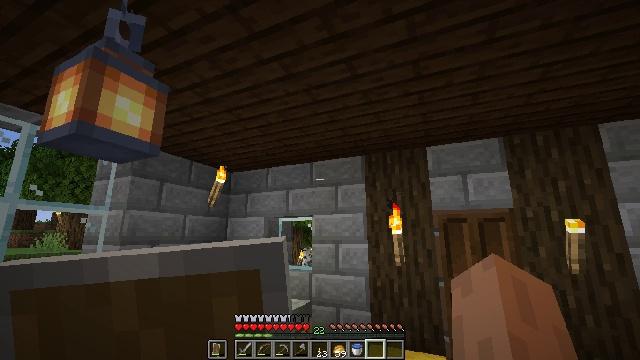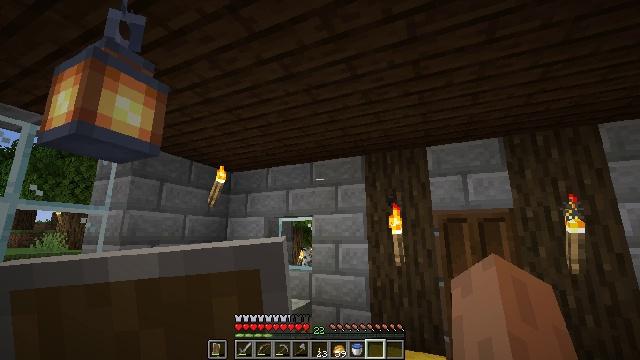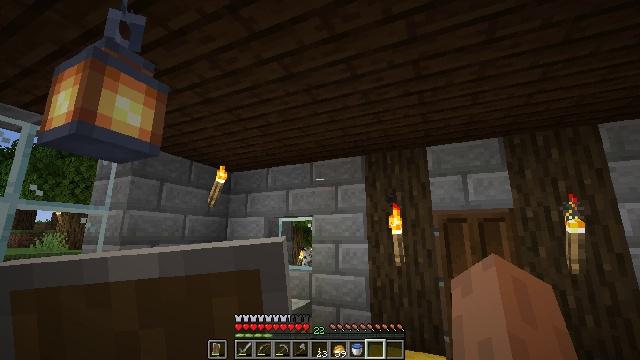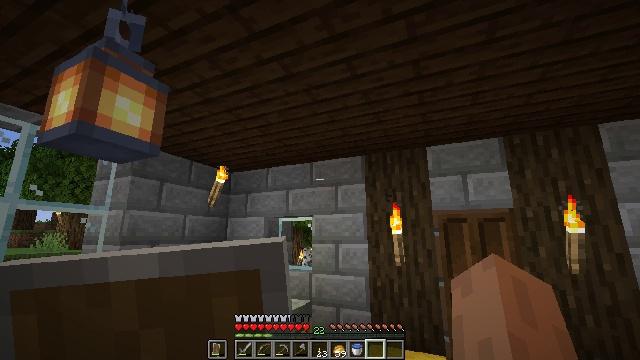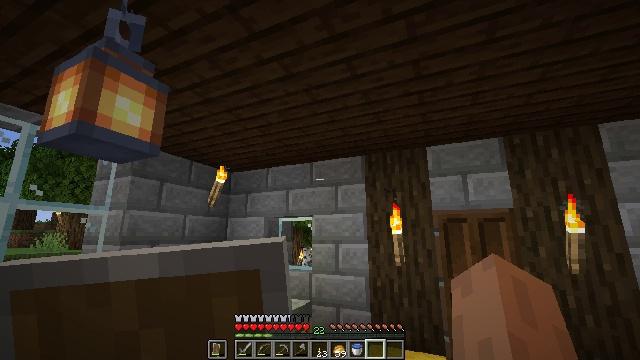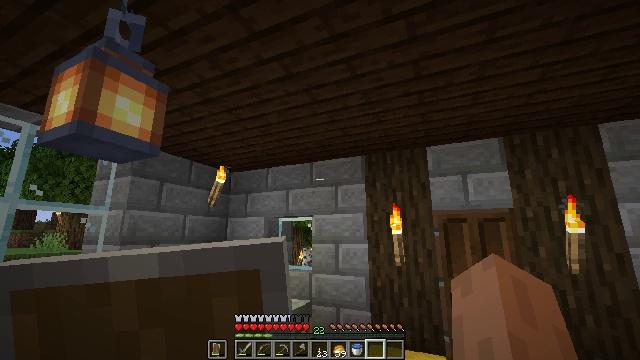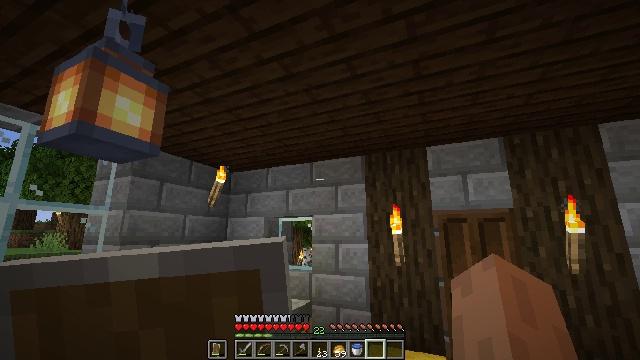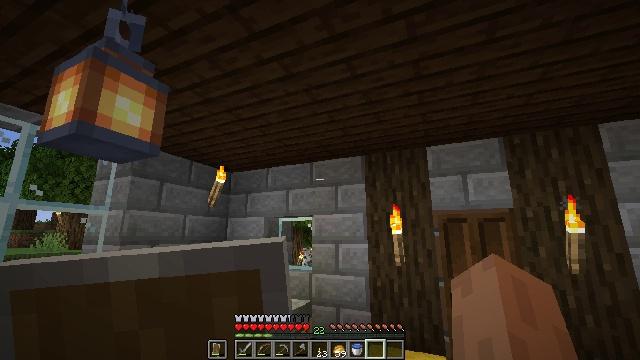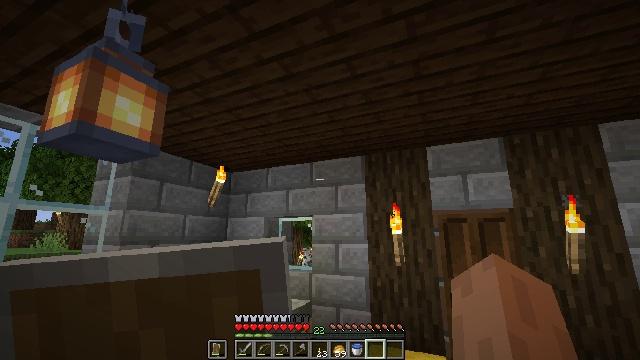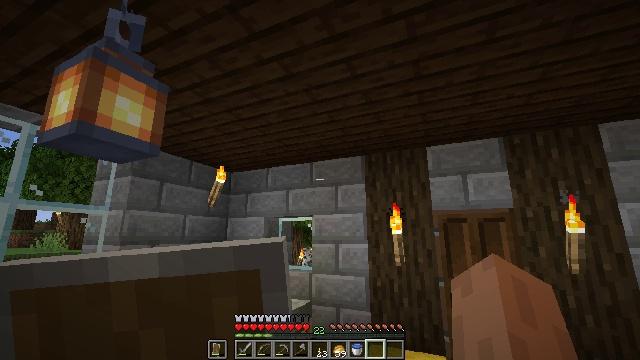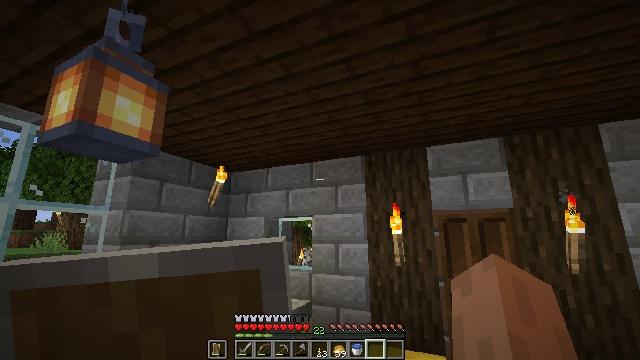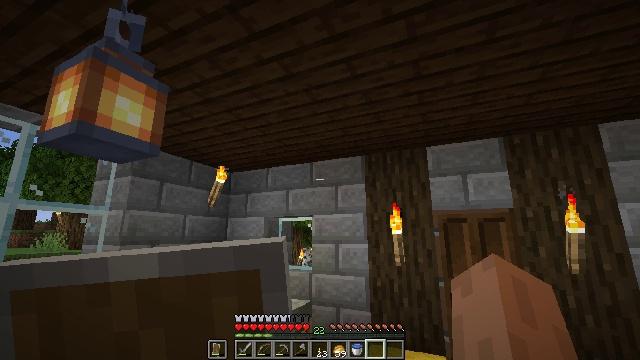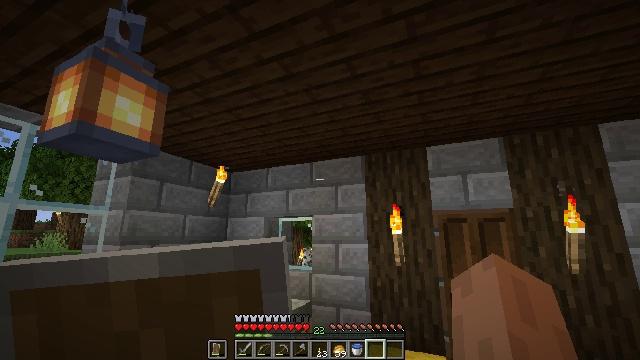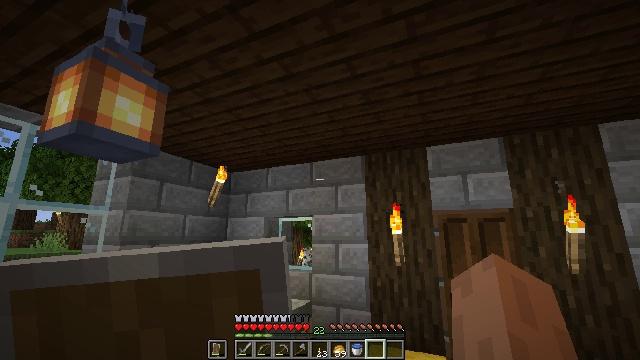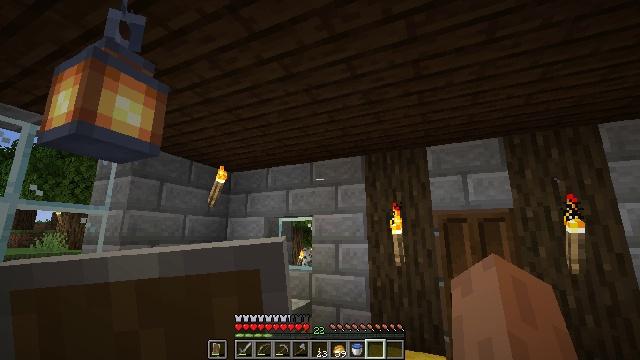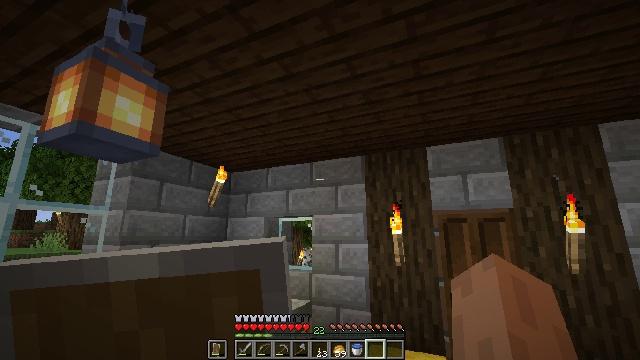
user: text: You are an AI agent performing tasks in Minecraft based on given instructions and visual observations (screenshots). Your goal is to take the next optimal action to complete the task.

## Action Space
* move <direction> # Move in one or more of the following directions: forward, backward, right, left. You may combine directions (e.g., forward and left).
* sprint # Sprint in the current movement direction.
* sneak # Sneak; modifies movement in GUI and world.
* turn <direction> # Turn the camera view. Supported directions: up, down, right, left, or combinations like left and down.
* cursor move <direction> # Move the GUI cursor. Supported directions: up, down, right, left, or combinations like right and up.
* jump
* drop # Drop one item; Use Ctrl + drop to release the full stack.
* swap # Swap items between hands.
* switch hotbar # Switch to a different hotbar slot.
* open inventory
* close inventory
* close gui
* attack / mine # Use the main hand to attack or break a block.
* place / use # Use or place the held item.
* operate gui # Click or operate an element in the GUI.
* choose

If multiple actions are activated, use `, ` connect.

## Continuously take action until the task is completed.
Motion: motion action
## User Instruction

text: Break the chest to retrieve items inside.
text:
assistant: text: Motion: no_op
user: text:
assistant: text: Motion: no_op
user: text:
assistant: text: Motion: no_op
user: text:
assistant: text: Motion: no_op
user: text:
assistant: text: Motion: no_op
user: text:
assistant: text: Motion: no_op
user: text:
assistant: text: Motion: no_op
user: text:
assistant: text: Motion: no_op
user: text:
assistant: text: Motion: no_op
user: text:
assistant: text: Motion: no_op
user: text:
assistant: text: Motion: no_op
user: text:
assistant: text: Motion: no_op
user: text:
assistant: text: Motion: no_op
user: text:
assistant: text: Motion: no_op
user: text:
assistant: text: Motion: no_op
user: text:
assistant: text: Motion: no_op
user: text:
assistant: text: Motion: no_op
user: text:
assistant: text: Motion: no_op
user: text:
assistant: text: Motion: no_op
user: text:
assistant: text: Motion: no_op
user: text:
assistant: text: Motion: no_op
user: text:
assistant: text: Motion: no_op
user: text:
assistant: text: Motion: no_op
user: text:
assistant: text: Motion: no_op
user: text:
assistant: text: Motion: no_op
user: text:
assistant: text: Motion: no_op
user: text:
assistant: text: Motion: no_op
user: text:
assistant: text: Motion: no_op
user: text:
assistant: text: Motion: no_op
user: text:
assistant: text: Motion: no_op